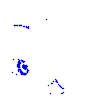
Particle: kaon